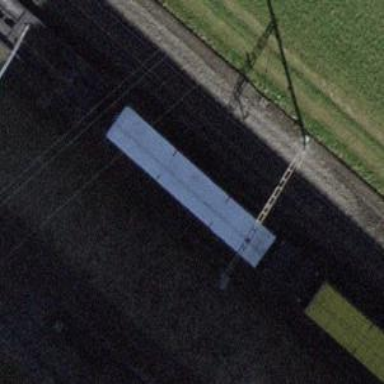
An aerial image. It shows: Railway switch.